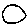
Label: circle